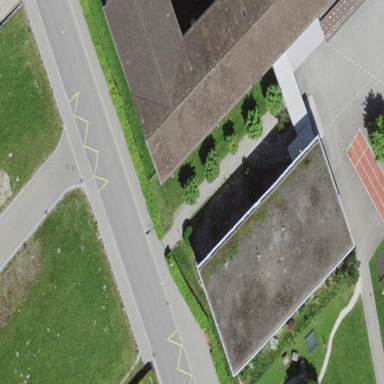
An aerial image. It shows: School building.